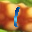
Label: 1